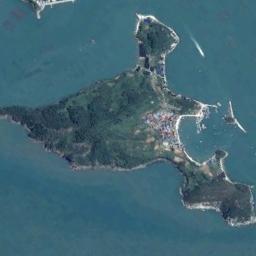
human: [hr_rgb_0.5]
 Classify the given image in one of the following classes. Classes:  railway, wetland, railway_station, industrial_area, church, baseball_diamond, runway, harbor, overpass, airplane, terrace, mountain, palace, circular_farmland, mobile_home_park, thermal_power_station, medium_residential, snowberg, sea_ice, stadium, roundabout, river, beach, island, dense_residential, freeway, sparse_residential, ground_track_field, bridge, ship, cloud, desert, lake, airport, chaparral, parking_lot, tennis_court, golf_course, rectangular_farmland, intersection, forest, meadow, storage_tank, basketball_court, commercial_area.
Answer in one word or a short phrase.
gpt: island